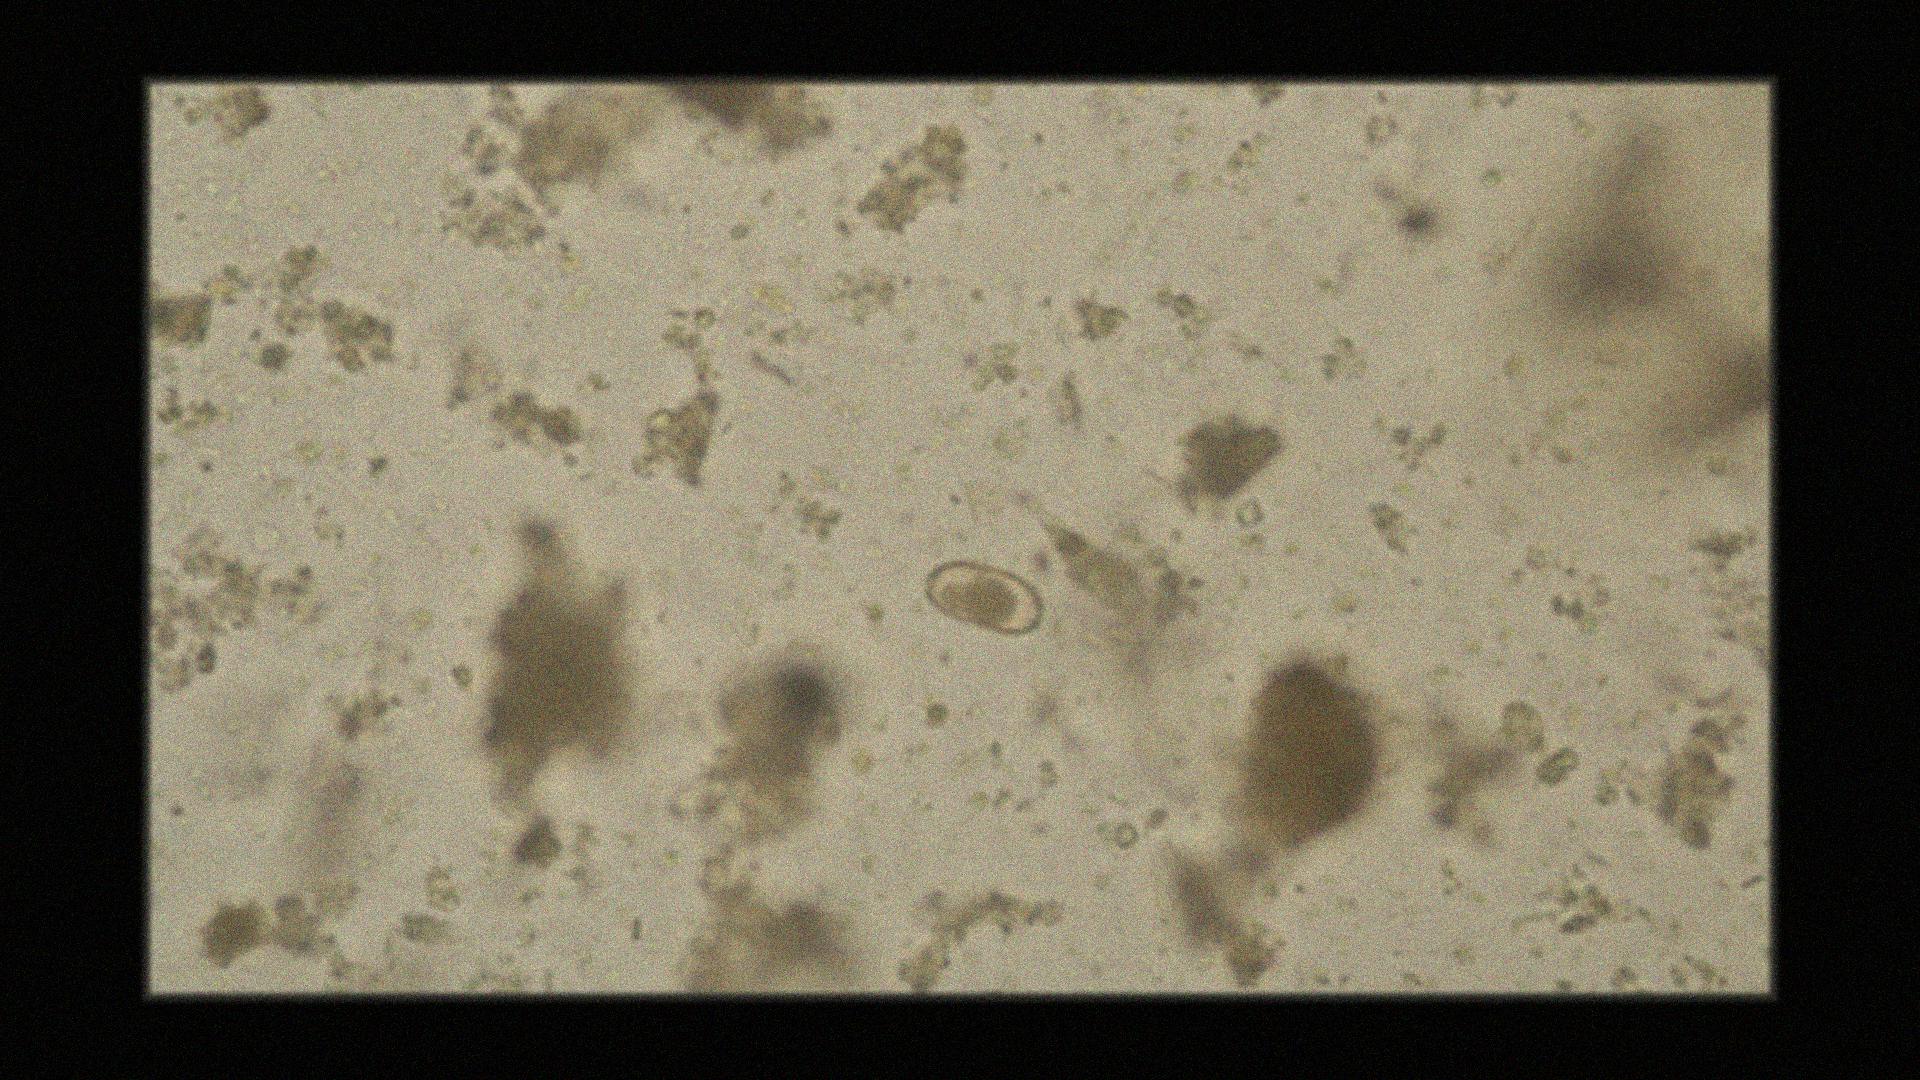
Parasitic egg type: Capillaria philippinensis